Question: As you can see from the picture, it includes 6 parts.
I build a div 40px by 40px containing this picture.
'''
overflow:hidden;
'''
I want to animate this picture like it's blinking. which looks like: at the 1st second showing 1st part, the second showing the second part.
[Requirement: please don't make the animation like It's slide from bottom to top. ]
Here's how I did, not working.
1.using keyframe, like 20%, 40%, 60%, 80%, 100%. add top:-40, -80,...; but it looks like I'm slide the picture.
hope someone can help me out. Thanks a lot.

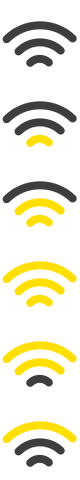
Answer: You can use the 'steps()' function applied to a simple CSS3 background animation like so
<URL>
---
'''
<div>Acquiring signal...</div>
'''
'''
div {
background-repeat: no-repeat;
background-image: url(http://i.stack.imgur.com/CAIVQ.png);
width: 80px;
height: 80px;
overflow: hidden;
text-indent: 100%;
white-space: nowrap;
-webkit-animation: blinksignal 6s steps(6, end) infinite;
animation: blinksignal 6s steps(6, end) infinite;
}
@-webkit-keyframes blinksignal {
0% { background-position: 0 0 }
100% { background-position: 0 -480px }
}
@keyframes blinksignal {
0 { background-position: 0 0 }
100% { background-position: 0 -480px }
}
'''
---
From <URL>
> The steps() functional notation defines a step function dividing the domain of output values in steps. This subclass of step functions are sometimes also called staircase functions.